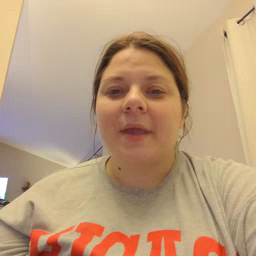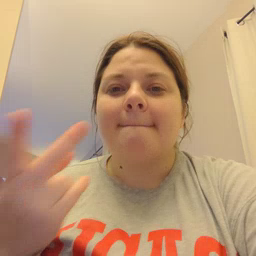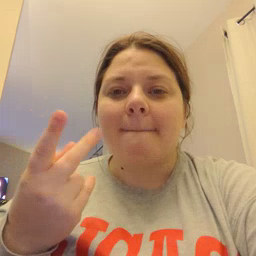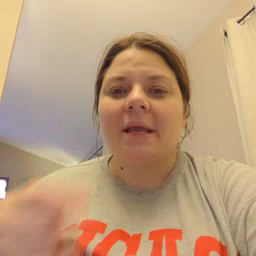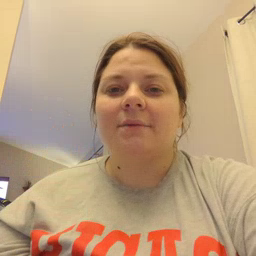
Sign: puppy